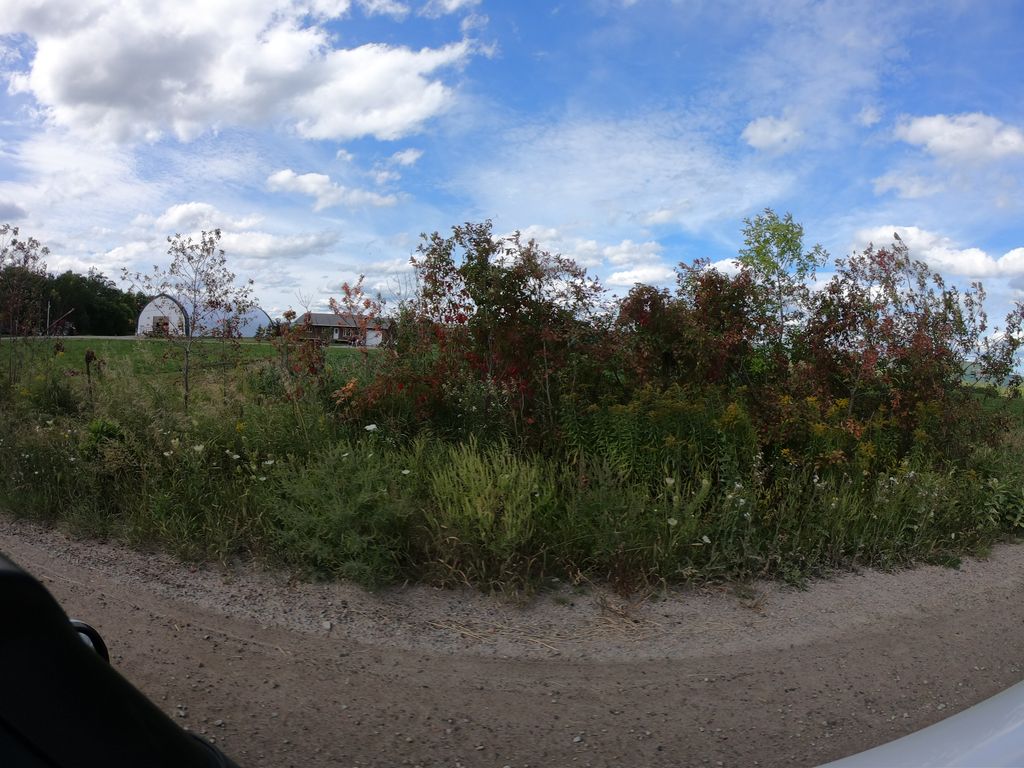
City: ottawa-gatineau